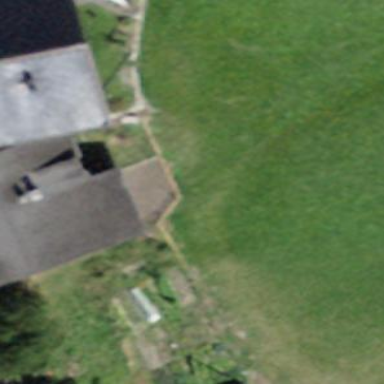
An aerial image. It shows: Simple and straightforward house.